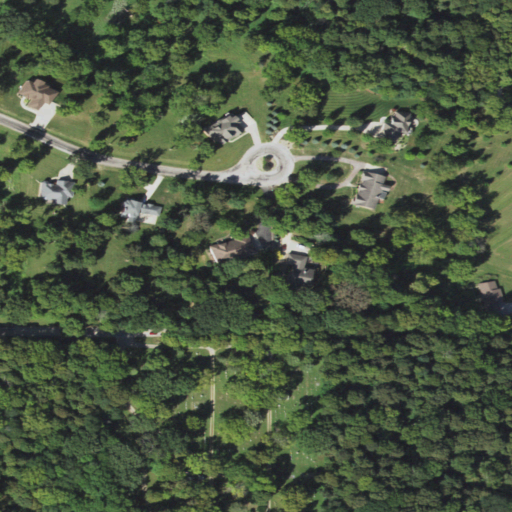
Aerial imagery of mountain in Illinois named Elkhart Hill containing deciduous forest, open development, mixed forest, low intensity development, pasture, and medium intensity development